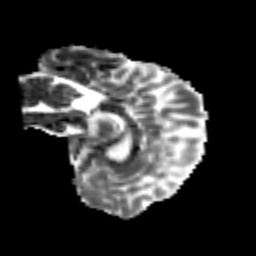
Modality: MD
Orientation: sagittal
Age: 25
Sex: female
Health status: healthy
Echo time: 0.074 s